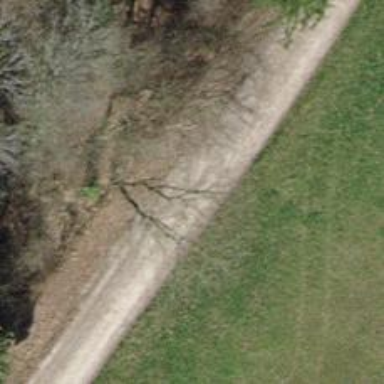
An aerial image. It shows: Track with grade 2 tracktype.